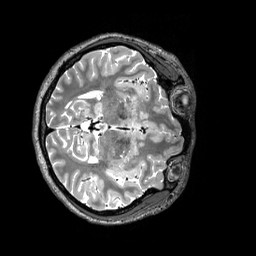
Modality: T2w
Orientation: axial
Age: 32
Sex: female
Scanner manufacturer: siemens
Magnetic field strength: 3 T
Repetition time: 3.2 s
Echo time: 0.565 s